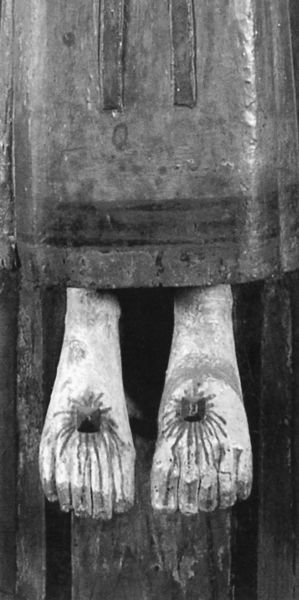
Titel: Kruzifix von Sant Joan les Fotns/ Majestat de Sant Joan les Fonts
Institution: Girona, Museo Diocesano de Girona
Schlagwörter: dunkel, fuß, mann, wunde, grau, holz, kleid, schmuck, schwarz, weiss, rock, dunkelheit, gewand, skulptur, beine, füße, metall, nagel, nägel, zehen, foto, fotografie, blut, hängen, glaube, kreuz, religion, schwarzweiß, christus, jesus, kreuzigung, stigmata, wunden, wundmale, christlich, mittelalter, kruzifix, käfer, gekreuzigt, verletzung, spinnen, rohr, tonne, jude, spinne, kreu, skuptur, viernageltypus, fusszehen, blutspur, sundmale, zweinageltypus